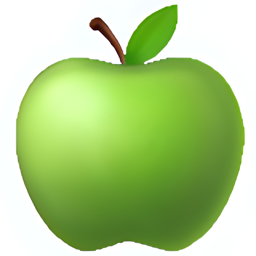
Name: green apple
Emoji: 🍏
Group: Food & Drink
Sub-group: food-fruit